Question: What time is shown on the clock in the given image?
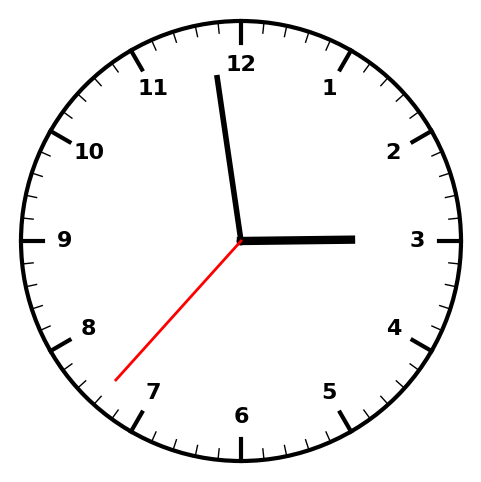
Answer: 02:58:37